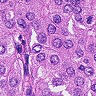
Metastatic tissue present: yes